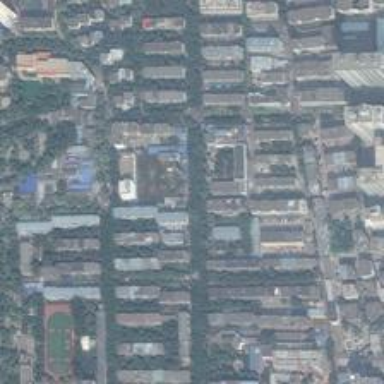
A community with playground owns a huge amount of green belts .